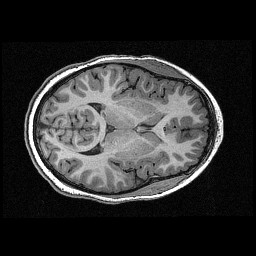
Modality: T1w
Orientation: axial
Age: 11
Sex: female
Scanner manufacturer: siemens
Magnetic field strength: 3 T
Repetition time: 2.3 s
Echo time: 0.00336 s